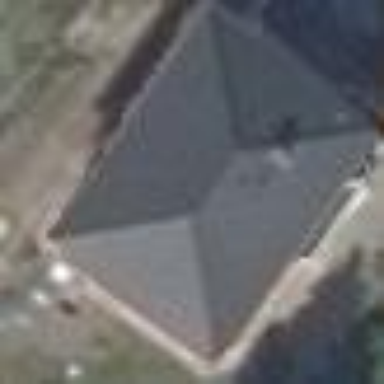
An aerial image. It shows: Detached building with hipped roof.